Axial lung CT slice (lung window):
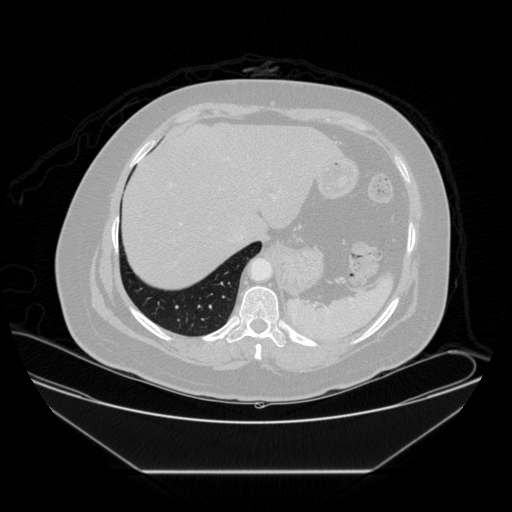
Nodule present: no